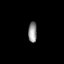
Tissue: prostate
Cell type: Fibroblasts
Senescence score: 0.727
Nuclear area (px): 174
Mean DAPI intensity: 145.793